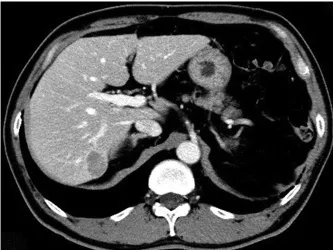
A) Abdominal CT showing a mass measuring 27 mm in diameter in S7 of the liver.
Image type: radiology (ct)